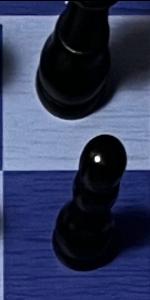
Label: Pawn_Black